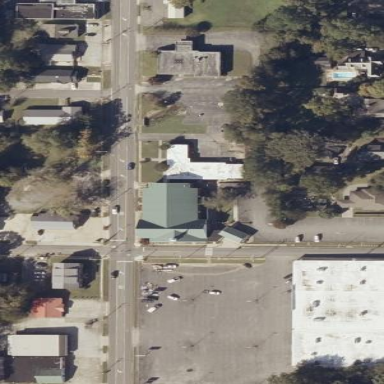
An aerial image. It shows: Building that serves as place of worship.